Question: How can I set different label and legend values in Pie Chart using AChartEngine?
I'm using DefaultRenderer
In the following image I present the current state and the desired result. Is it possible? If so, how?

Thanks
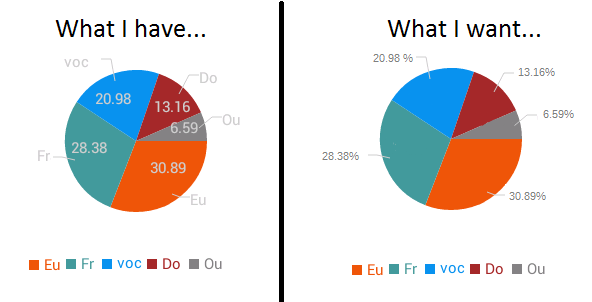
Answer: They are both the series title, so they are the same.